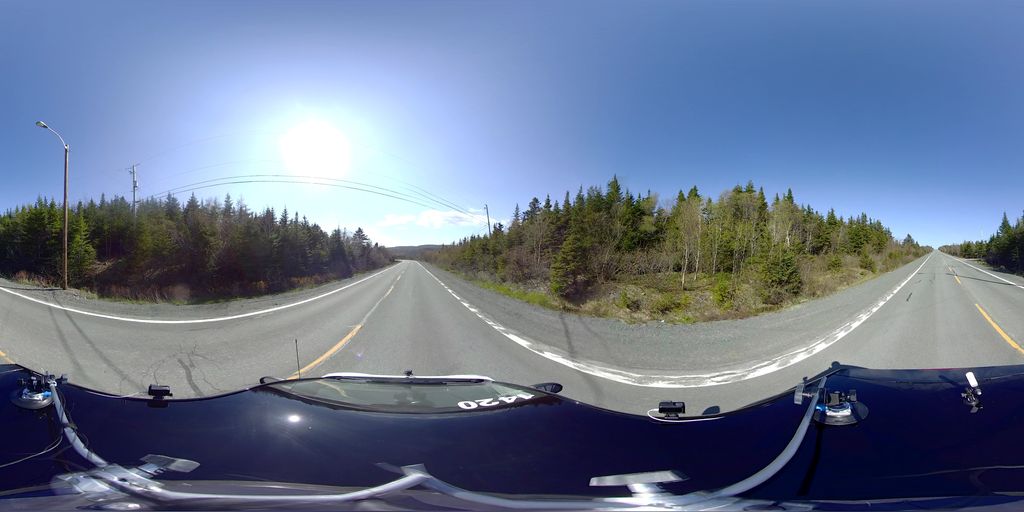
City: st_johns